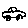
Label: car